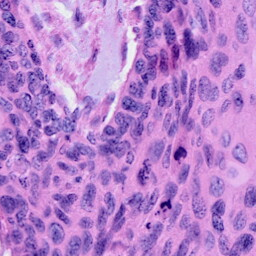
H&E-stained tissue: Cervix